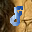
Label: 8